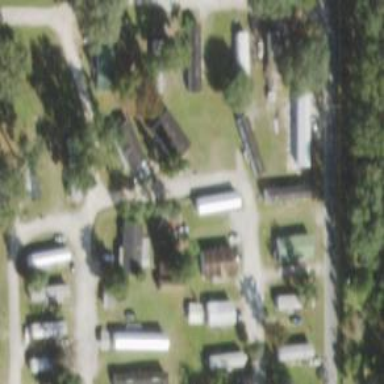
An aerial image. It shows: Residential area known as trailer park.